Question: I have the following query in NEST (ElasticSearch C# client), note the nested aggregation:
'''
var query = _elasticClient.Search<Auth5209>(s => s
.Size(0)
.Aggregations(a=> a
.Terms("incidentID", t=> t
.Field(f=>f.IncidentID)
.Size(5)
.Aggregations(a2 => a2
.Stats("authDateStats", s1=>s1.Field(f=>f.AuthEventDate))
)
)
)
);
'''
This correctly generates the following query:
'''
{
"size": 0,
"aggs": {
"incidentID": {
"terms": {
"field": "incidentID",
"size": 5
},
"aggs": {
"authDateStats": {
"stats": {
"field": "authEventDate"
}
}
}
}
}
}
'''
Which gives me the following results:
'''
"aggregations" : {
"incidentID" : {
"buckets" : [{
"key" : "0A631EB1-01EF-DC28-9503-FC28FE695C6D",
"doc_count" : 233,
"authDateStats" : {
"count" : 233,
"min" : 1401167036075,
"max" : 1401168969907,
"avg" : 1401167885682.6782,
"sum" : 326472117364064
}
}
]
}
}
'''
What I can't figure out is how I access the "authDateStats" section. When I debug I don't see any way to access the data.

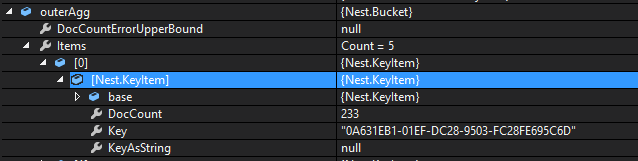
Answer: I'm guessing you already figured this out but you can access the nested aggregations, it's just in a base class, you can see it in Nest.KeyItem.base.base.Aggregations in the debugger.